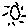
Label: sun